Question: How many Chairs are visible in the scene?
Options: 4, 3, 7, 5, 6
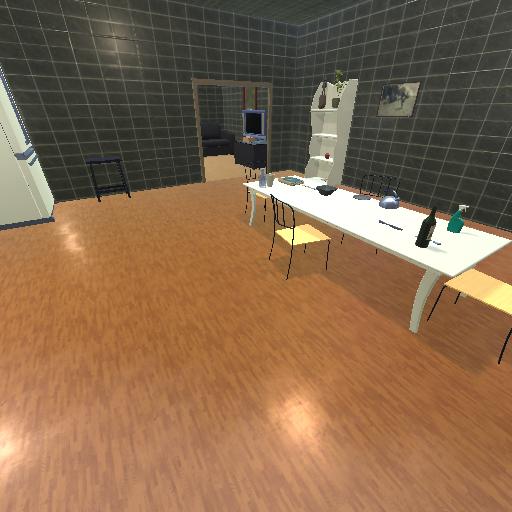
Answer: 4